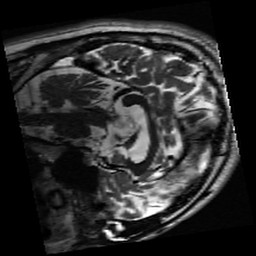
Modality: inplaneT2
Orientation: sagittal